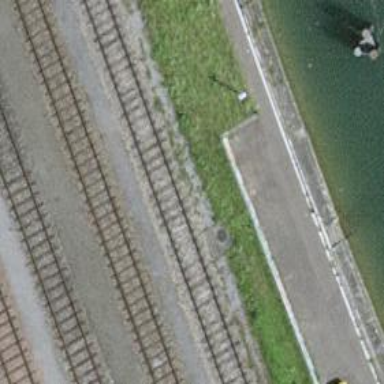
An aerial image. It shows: Railway spur service.